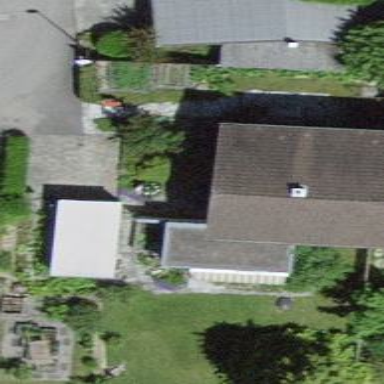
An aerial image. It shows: Semidetached house.